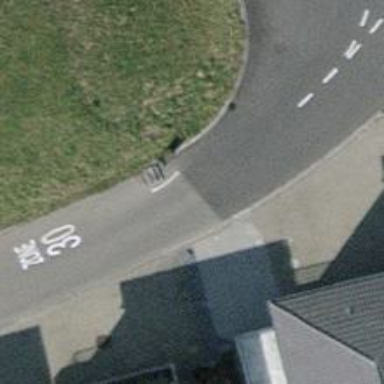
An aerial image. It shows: Traffic calming feature called choker.